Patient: sex F, age 35
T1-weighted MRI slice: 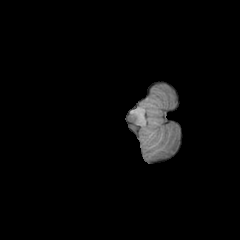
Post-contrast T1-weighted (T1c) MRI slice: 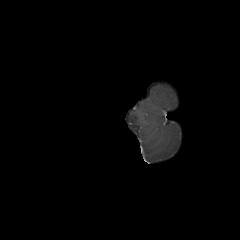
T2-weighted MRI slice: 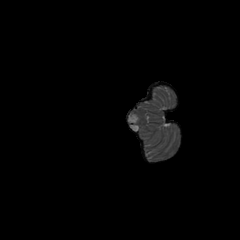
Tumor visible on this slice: yes
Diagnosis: Astrocytoma, IDH-mutant
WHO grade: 3